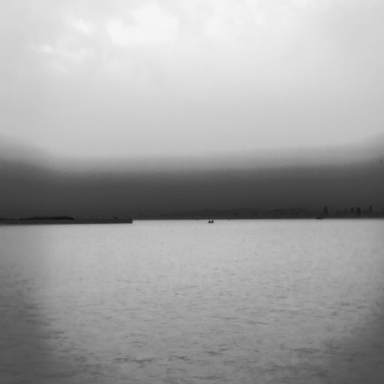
There are two bulk_carriers in the infrared image.